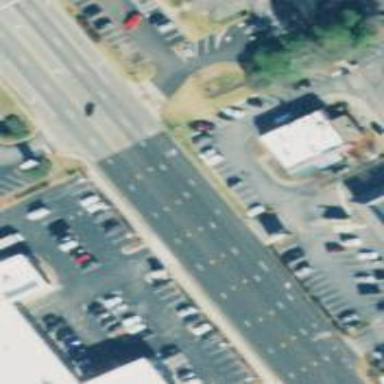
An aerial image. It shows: Marked road crossing.